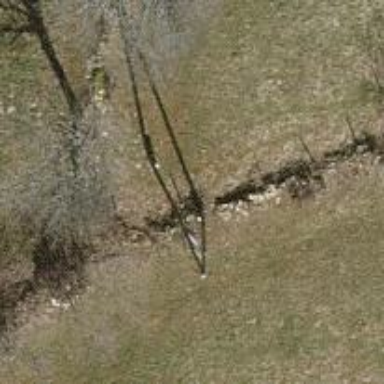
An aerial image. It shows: Minor power line with 3 cables.